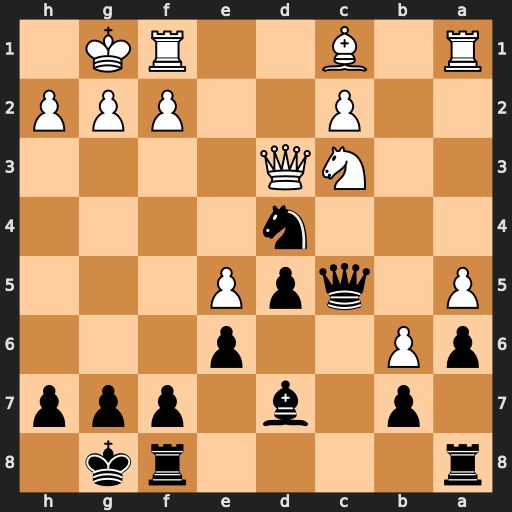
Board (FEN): r4rk1/1p1b1ppp/pP2p3/P1qpP3/3n4/2NQ4/2P2PPP/R1B2RK1
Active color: b
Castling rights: -
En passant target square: -
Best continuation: Qxc3 Qxc3 Ne2+ Kh1 Nxc3